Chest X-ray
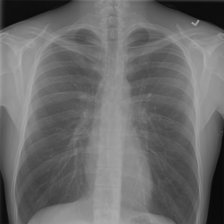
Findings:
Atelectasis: negative
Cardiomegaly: negative
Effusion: negative
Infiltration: negative
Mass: negative
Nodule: negative
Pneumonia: negative
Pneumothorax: negative
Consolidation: negative
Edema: negative
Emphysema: negative
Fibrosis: negative
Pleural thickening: negative
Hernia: negative